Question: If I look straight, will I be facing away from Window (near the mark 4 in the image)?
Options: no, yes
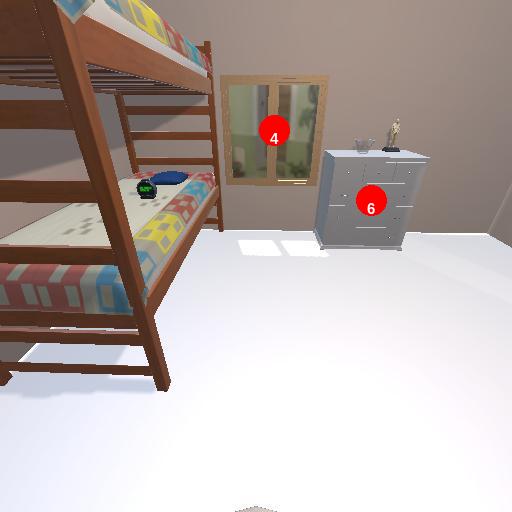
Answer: no